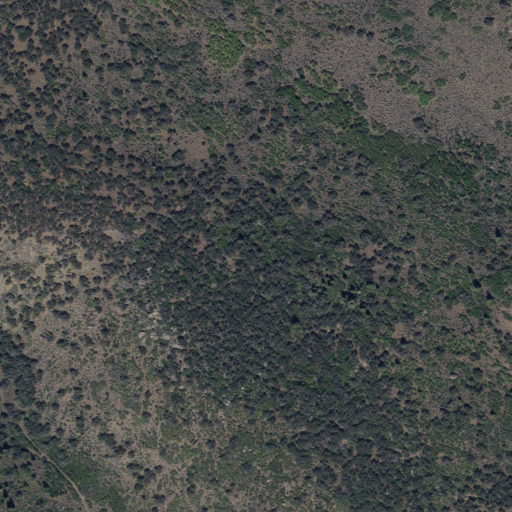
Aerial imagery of ridge(s) in Utah named Lone Pine Ridge containing evergreen forest, deciduous forest, shrub, and open water